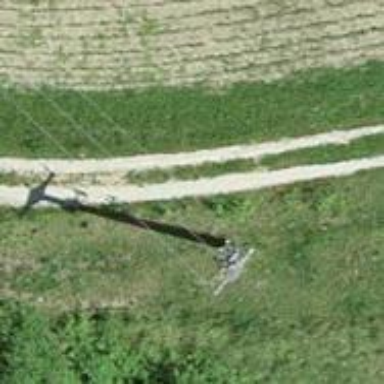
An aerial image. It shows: Power pole.